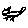
Label: cat